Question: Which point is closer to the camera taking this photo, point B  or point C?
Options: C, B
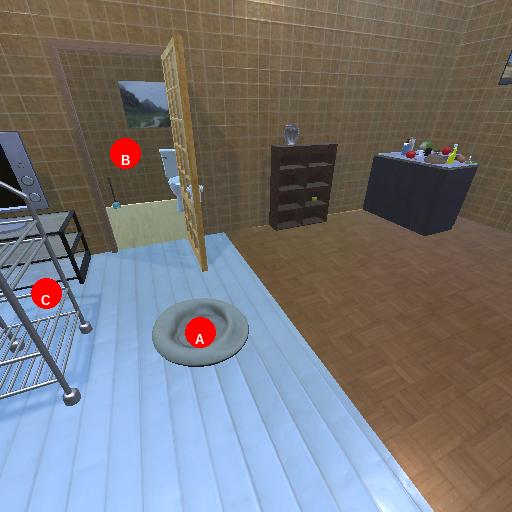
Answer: C